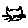
Label: cat